Field crop: maize
Growth stage: 1
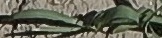
Species: sorghum